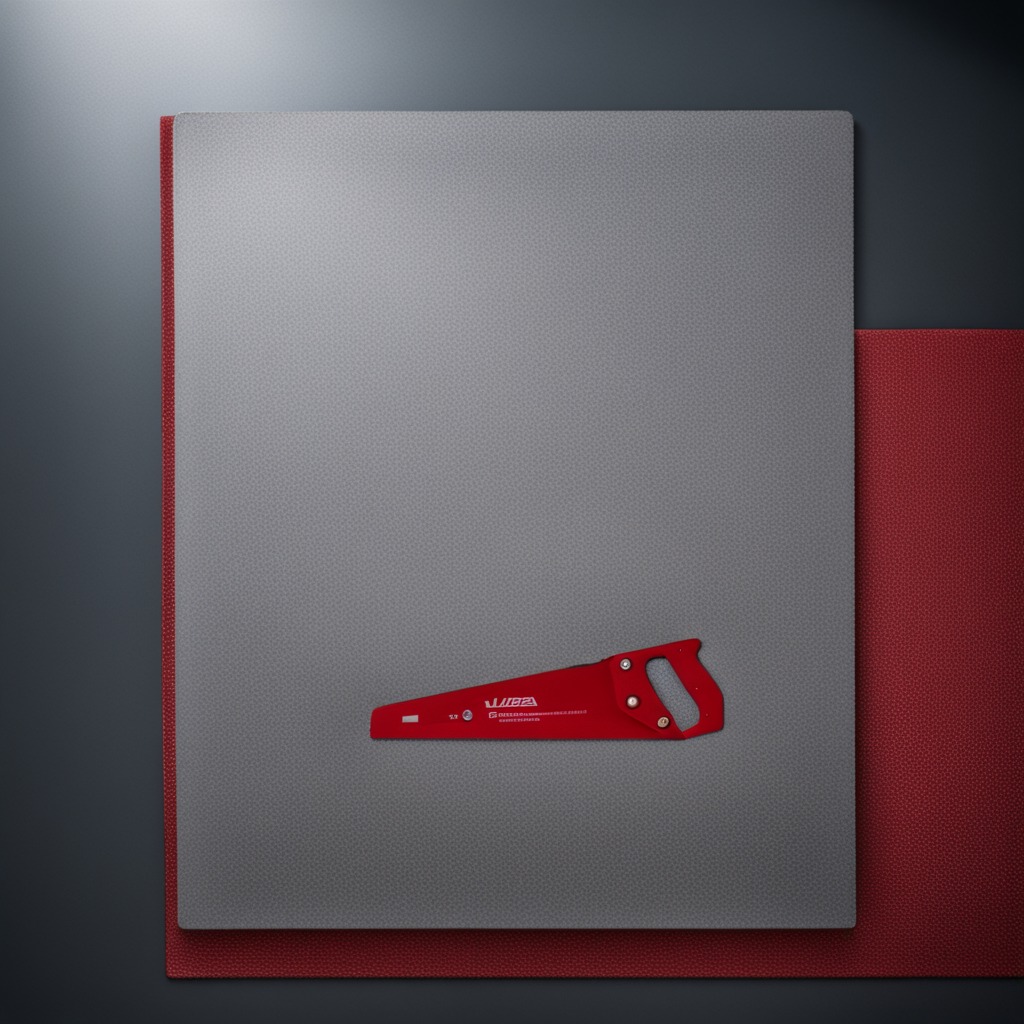
A metal saw lies on a clean granite tabletop covered with a red rubber mat inside a workshop under bright overhead lighting crisp shadows high clarity worn but beneath the mat.